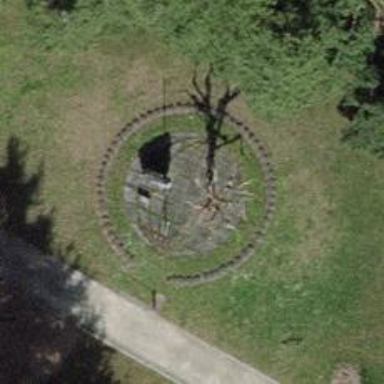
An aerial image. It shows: Historical memorial in the form of stele.